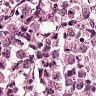
Metastatic tissue present: yes